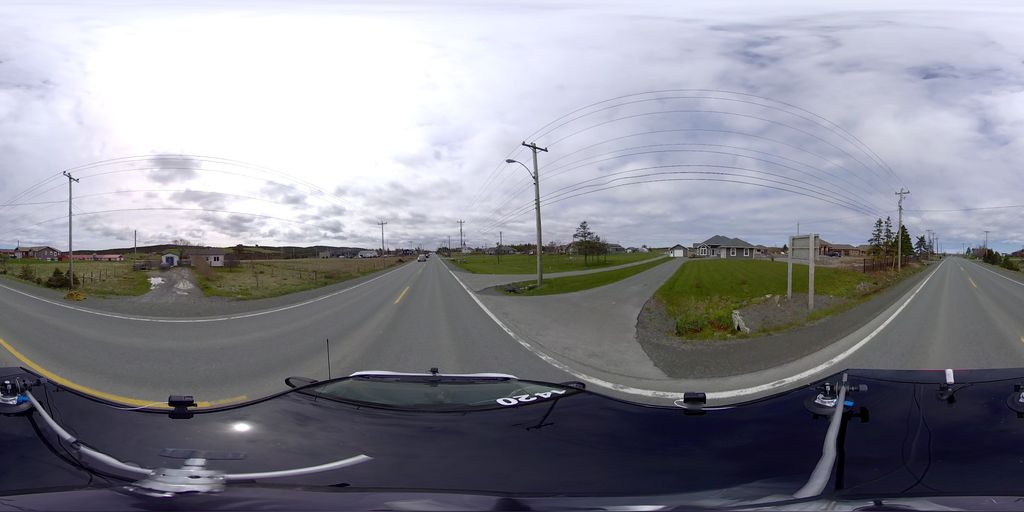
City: st_johns